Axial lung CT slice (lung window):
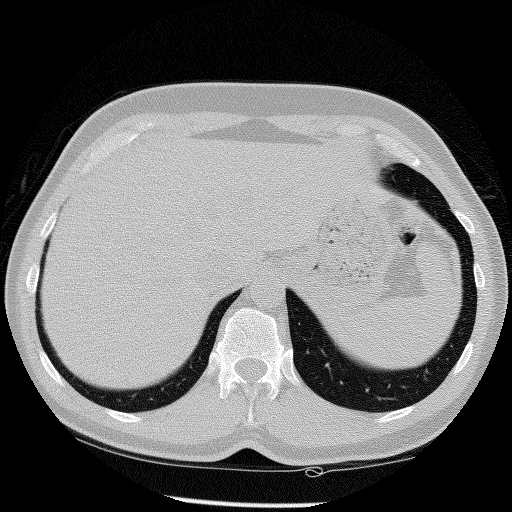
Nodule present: no